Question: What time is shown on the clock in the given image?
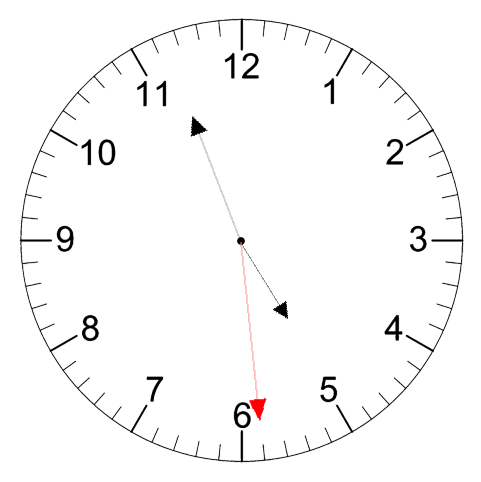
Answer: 04:56:29